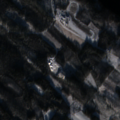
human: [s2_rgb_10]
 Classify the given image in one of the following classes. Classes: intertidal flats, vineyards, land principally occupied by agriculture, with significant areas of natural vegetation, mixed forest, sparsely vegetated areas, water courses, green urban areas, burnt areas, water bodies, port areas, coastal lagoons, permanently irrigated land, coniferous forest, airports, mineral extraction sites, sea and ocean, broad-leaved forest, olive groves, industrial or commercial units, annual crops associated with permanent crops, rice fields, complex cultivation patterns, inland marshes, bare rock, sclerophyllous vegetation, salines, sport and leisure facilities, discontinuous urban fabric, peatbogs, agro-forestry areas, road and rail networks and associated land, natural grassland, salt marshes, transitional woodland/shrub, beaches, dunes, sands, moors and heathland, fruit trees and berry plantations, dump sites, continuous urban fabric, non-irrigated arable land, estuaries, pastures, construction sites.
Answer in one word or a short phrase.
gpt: mixed forest, transitional woodland/shrub, water bodies